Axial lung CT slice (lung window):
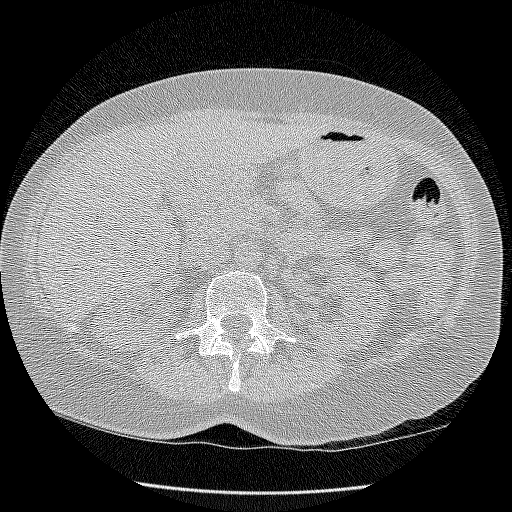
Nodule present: no